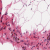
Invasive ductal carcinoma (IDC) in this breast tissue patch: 0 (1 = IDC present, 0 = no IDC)